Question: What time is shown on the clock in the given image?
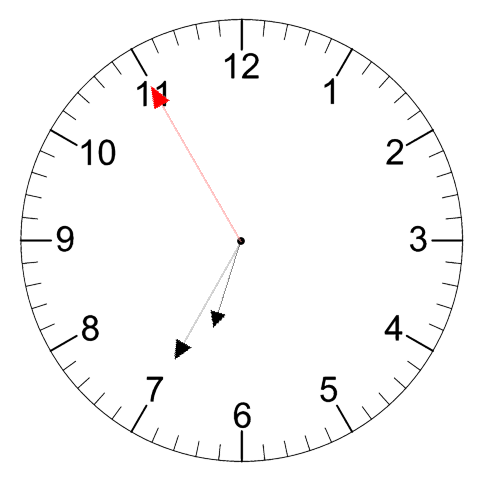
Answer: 06:34:55